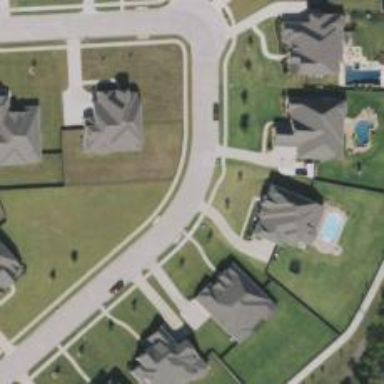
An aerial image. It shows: Residential road.